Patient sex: M
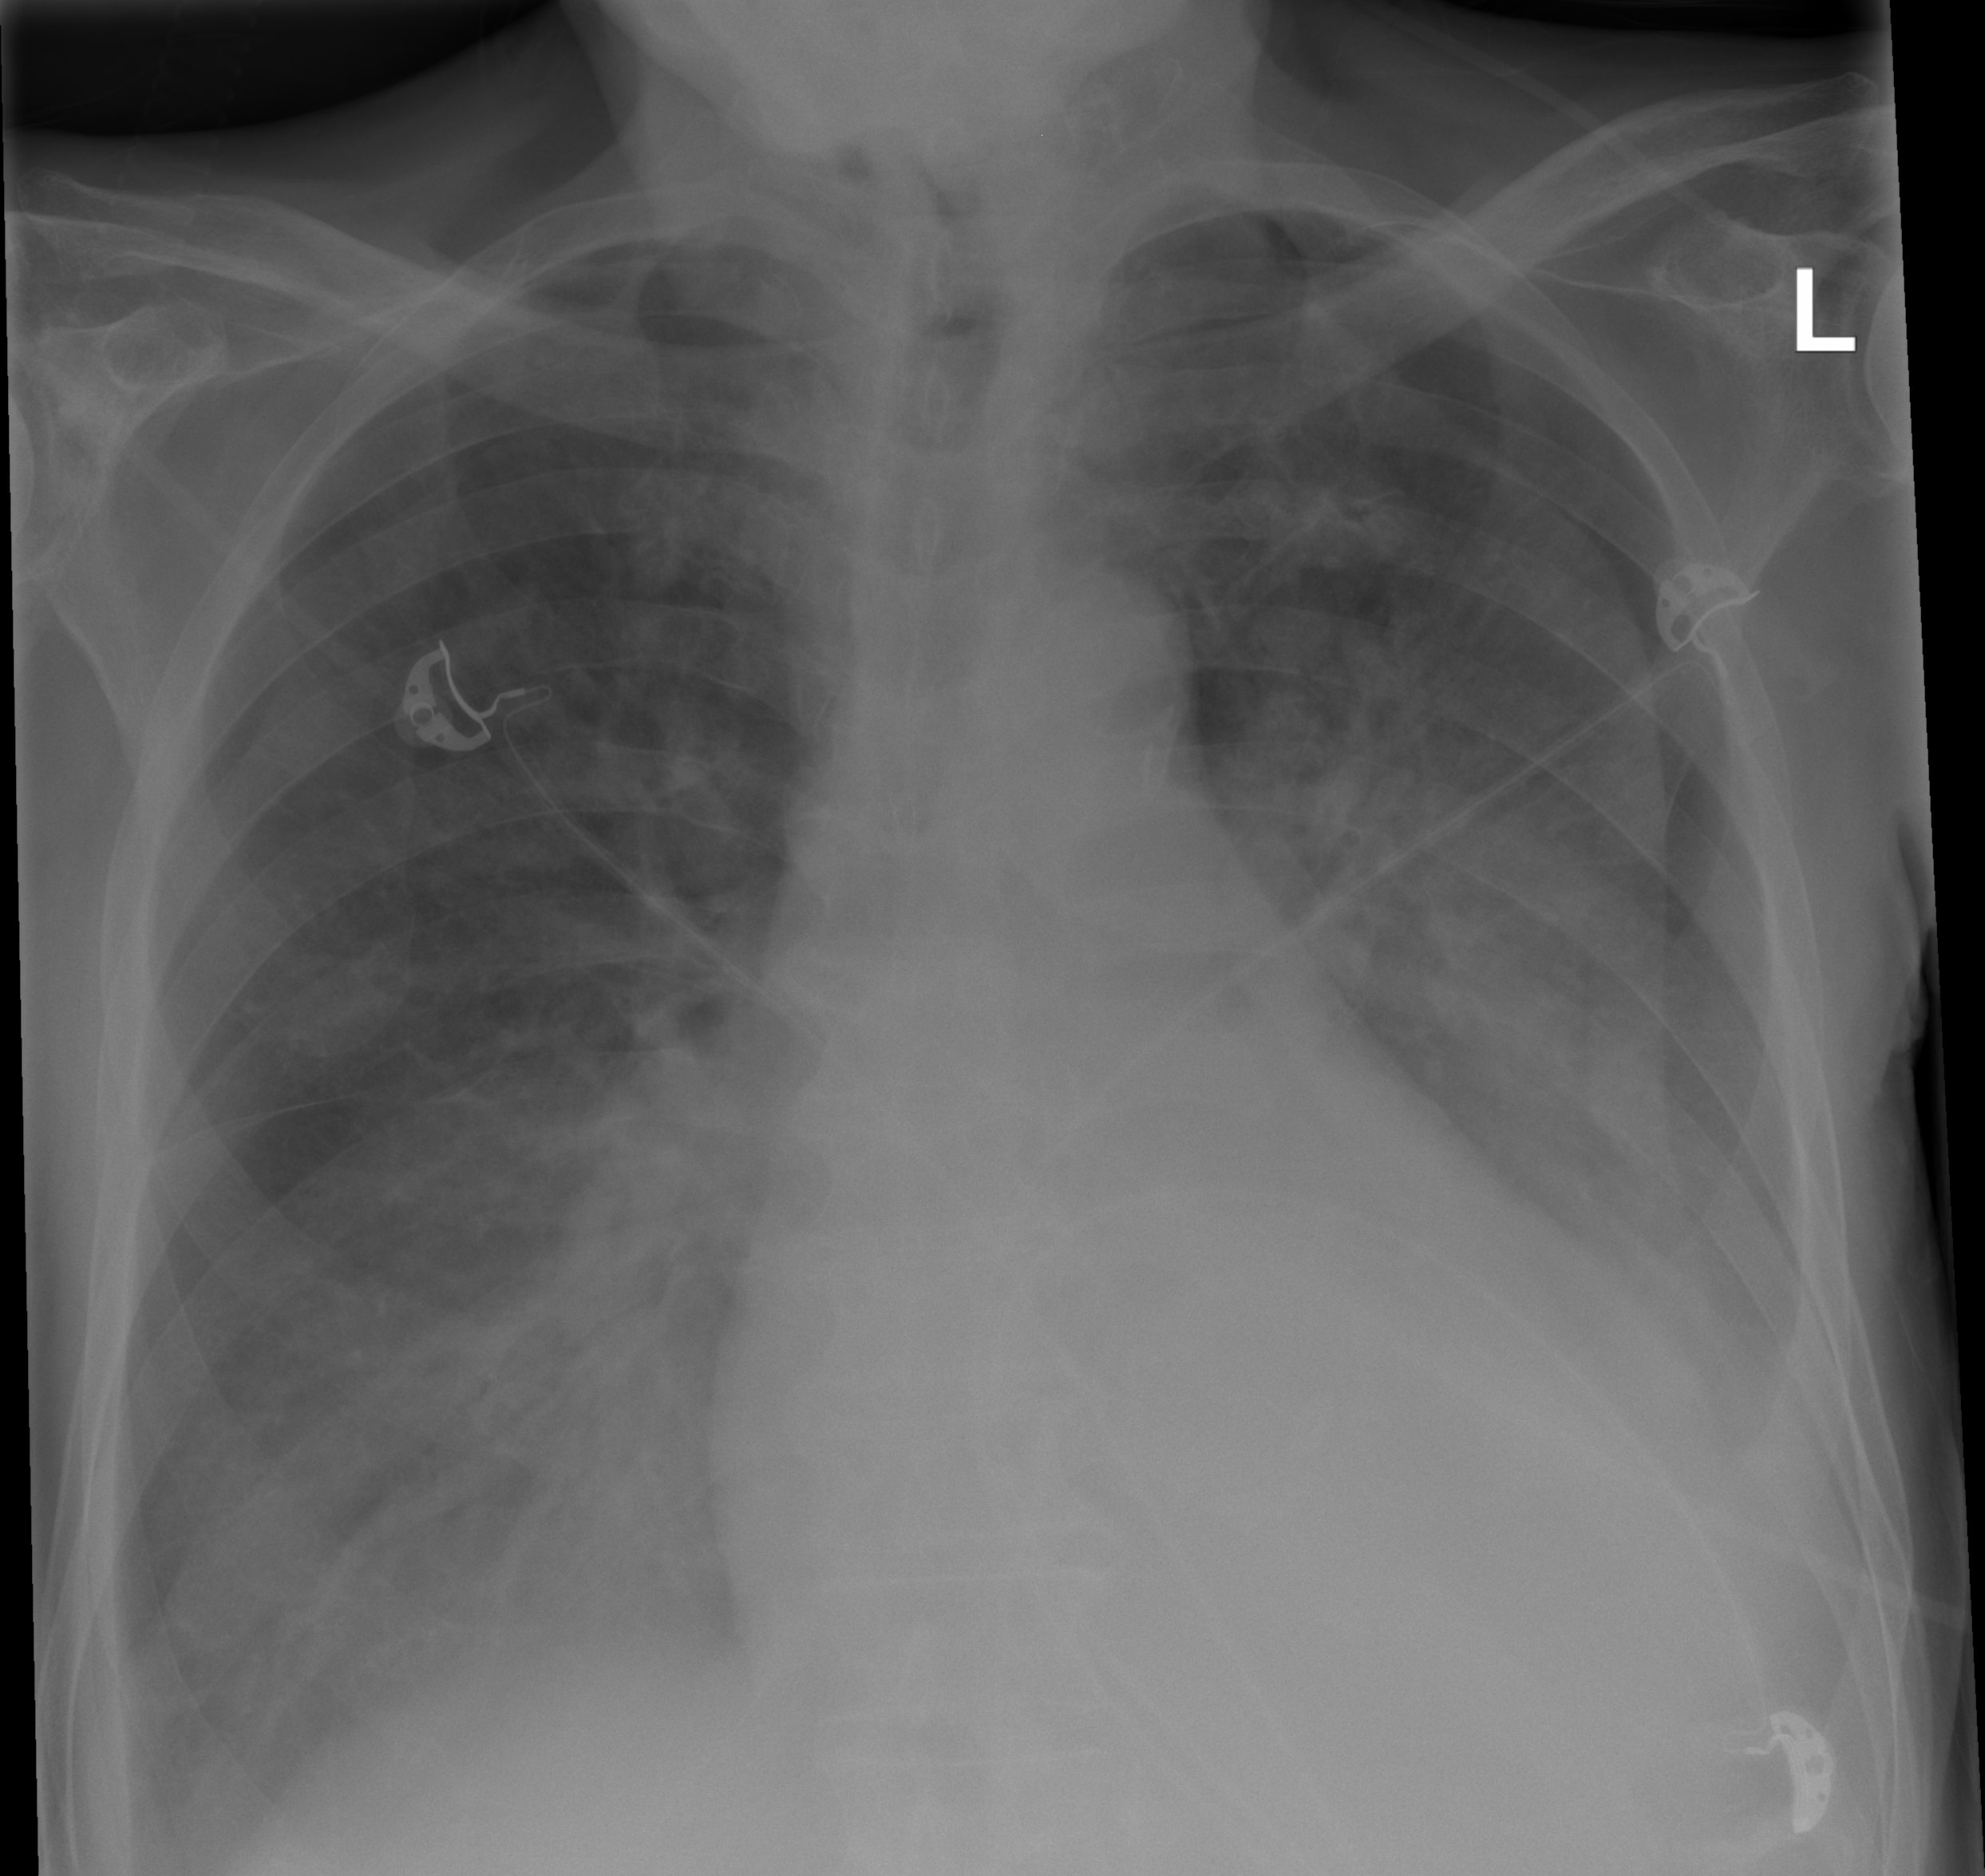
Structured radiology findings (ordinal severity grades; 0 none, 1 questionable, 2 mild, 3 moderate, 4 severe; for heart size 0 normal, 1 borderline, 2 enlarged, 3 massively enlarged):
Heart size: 2
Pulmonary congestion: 3
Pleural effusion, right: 3
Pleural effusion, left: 1
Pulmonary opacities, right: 2
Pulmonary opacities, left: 2
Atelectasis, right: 2
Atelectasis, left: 0